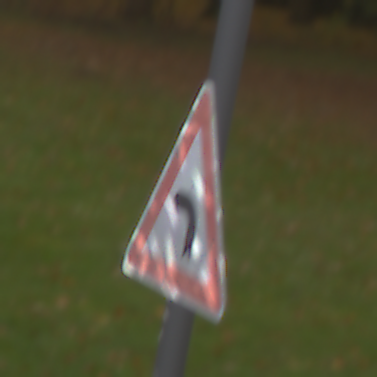
Verkehrszeichen: KurveLinks
Umgebung: Outdoor, Nature
Tageszeit: Midday
Wetter: Overcast
Licht: Natural
Jahreszeit: Autumn
Kontrast: LowContrast